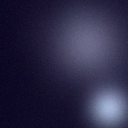
Screen state: off